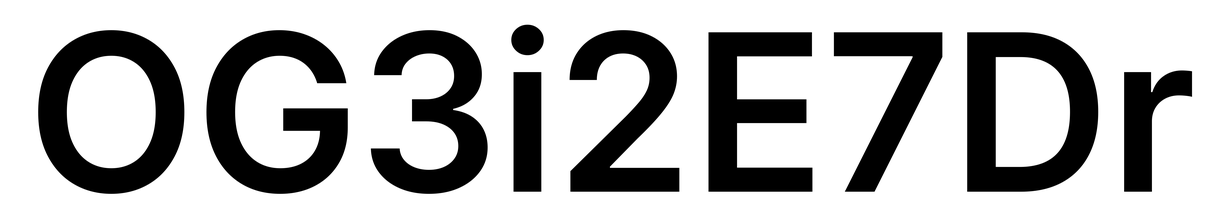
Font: Inter_SemiBold